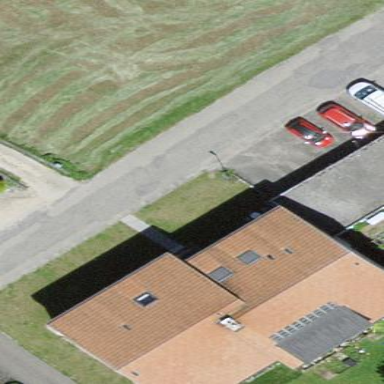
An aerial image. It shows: Residential building.